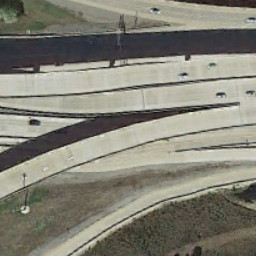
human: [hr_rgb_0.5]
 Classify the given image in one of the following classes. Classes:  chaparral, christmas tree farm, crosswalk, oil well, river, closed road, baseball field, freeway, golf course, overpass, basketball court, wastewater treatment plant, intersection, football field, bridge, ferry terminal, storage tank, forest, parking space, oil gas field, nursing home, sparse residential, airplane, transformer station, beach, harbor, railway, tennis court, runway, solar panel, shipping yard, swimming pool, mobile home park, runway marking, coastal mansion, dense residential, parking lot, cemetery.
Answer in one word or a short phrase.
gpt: overpass